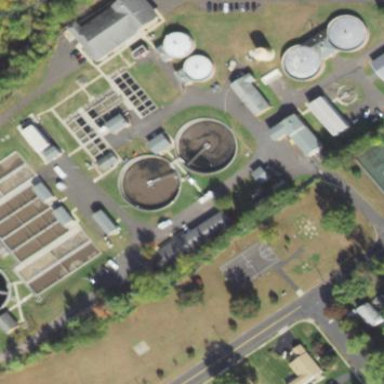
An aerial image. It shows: View of wastewater plant.